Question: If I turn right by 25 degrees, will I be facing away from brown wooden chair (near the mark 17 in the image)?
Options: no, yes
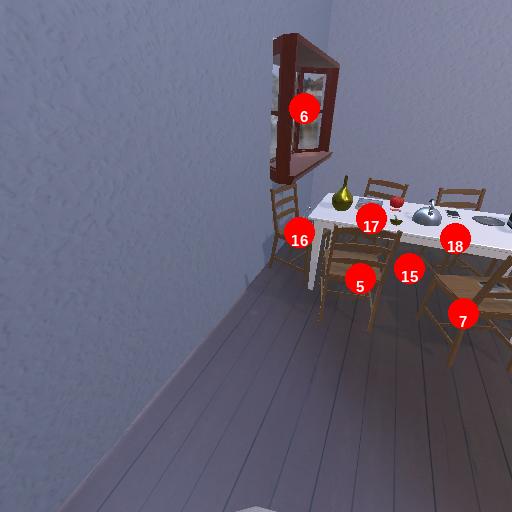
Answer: no